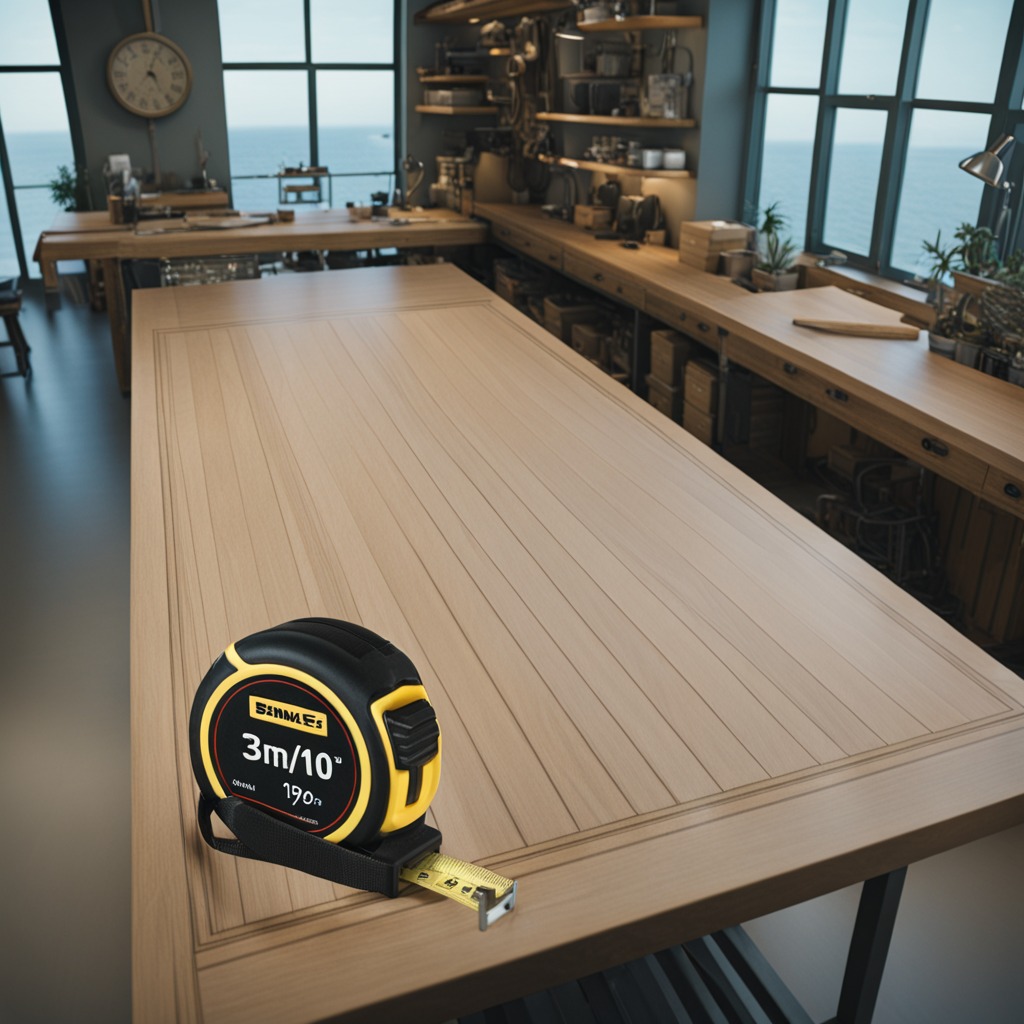
A measuring tape is lying on a workbench inside a coastal fishing gear workshop.